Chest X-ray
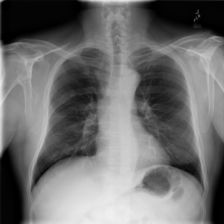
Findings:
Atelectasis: negative
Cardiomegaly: negative
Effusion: negative
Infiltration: negative
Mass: negative
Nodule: negative
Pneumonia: negative
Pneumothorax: negative
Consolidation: negative
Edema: negative
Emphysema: negative
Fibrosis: negative
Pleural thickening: negative
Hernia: negative